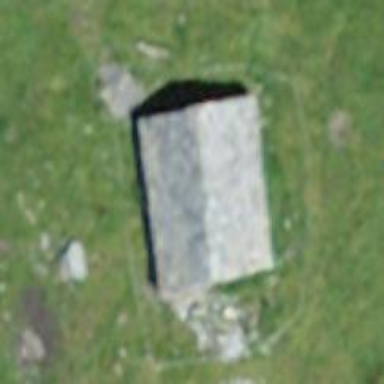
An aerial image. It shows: Shelter.